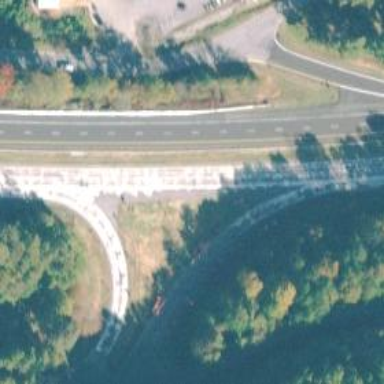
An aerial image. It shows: Asphalt motorway link.